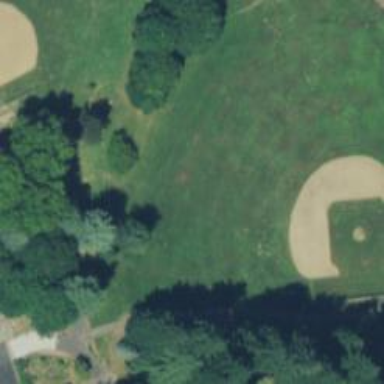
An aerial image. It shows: Baseball pitch for leisure and sports activities.